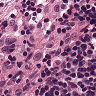
Metastatic tissue present: no